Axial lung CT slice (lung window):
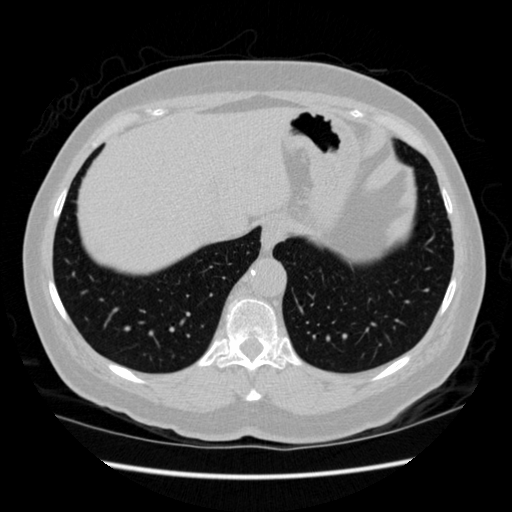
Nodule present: no